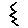
Label: zigzag